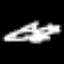
Label: airplane